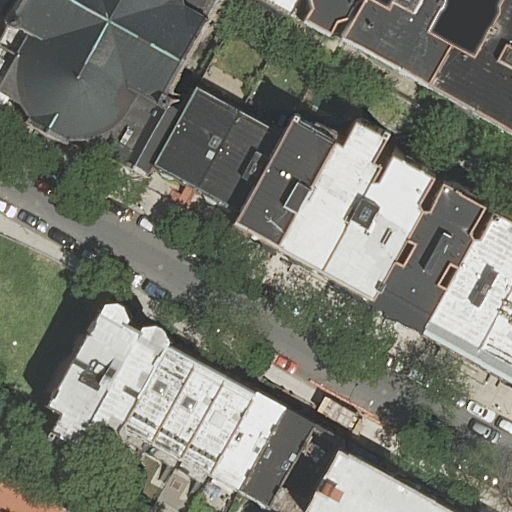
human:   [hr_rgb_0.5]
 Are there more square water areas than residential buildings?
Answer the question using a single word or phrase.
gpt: no

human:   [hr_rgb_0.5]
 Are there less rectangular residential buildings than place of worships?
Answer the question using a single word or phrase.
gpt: no

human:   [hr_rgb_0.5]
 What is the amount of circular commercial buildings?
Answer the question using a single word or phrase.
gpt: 0

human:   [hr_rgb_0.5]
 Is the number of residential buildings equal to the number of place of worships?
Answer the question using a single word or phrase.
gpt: no

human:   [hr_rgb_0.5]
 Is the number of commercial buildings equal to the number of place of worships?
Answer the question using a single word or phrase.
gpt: no

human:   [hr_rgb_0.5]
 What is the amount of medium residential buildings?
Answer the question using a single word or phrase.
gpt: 17

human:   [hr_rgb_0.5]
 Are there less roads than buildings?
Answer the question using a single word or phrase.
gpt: yes

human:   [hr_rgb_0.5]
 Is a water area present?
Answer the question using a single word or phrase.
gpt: no

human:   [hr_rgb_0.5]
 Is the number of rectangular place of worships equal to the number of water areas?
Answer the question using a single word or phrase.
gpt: no

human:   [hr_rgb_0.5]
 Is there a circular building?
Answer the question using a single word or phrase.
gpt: no

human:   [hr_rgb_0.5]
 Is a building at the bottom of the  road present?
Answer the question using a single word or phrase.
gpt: yes

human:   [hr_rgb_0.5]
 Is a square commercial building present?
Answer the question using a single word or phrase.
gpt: no

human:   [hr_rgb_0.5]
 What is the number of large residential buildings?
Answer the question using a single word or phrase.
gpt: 1

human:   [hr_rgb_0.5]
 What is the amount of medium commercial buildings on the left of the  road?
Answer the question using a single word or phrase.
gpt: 0

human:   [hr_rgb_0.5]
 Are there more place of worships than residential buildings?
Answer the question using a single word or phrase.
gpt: no

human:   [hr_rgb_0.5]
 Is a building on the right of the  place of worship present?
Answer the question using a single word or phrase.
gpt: yes

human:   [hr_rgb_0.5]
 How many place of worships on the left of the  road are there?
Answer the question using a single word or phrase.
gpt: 1

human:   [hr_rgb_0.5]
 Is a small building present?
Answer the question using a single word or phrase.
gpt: yes

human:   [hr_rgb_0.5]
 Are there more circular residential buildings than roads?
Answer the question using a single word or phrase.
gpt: no

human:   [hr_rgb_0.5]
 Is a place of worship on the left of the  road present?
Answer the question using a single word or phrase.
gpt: yes

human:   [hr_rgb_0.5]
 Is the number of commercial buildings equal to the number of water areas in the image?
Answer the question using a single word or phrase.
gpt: yes

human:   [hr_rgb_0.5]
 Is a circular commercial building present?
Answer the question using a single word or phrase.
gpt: no

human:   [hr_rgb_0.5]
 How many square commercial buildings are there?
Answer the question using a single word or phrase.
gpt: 0

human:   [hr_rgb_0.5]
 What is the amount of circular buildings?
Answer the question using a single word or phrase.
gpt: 0

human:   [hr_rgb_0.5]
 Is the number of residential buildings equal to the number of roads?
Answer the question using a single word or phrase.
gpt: no

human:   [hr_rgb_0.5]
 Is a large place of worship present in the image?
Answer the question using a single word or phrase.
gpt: no

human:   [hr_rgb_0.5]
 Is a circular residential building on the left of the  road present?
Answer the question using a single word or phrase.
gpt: no

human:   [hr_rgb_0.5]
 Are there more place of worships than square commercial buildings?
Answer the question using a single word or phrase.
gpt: yes

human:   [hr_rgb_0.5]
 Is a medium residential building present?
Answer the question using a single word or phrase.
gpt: yes

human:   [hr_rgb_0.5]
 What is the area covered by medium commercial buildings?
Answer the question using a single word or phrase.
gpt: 0m2

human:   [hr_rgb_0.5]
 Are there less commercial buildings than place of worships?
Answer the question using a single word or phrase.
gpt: yes

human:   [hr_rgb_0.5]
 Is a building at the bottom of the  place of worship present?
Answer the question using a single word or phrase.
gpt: yes

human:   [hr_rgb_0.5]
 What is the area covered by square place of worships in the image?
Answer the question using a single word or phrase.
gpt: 0m2

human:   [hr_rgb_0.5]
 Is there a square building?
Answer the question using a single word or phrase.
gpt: no

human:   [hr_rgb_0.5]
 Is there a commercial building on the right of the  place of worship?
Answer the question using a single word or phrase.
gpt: no

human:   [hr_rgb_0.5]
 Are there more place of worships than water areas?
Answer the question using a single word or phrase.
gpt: yes